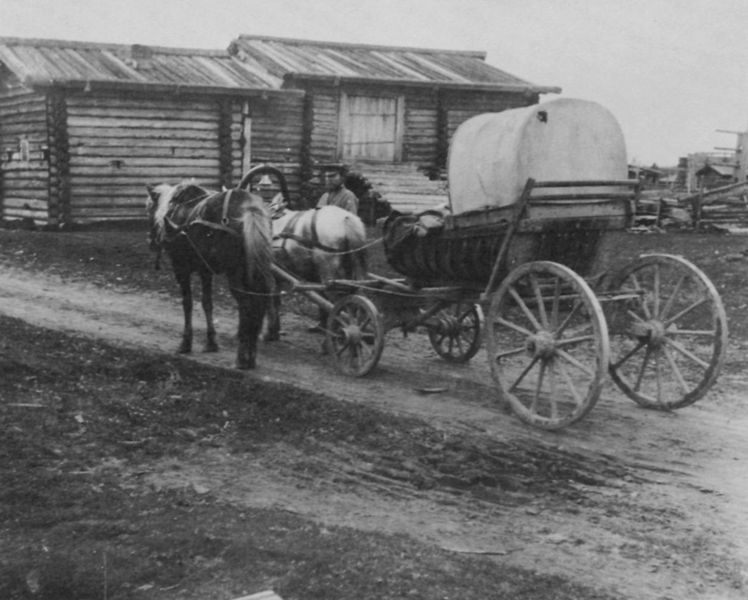
Titel: Bauernhäuser im hohen Norden: ein Dorf unweit des Onega-Sees
Künstler: Russischer Photograph
Standort: Helsinki
Institution: Suomen Kansallismuseo
Schlagwörter: weiß, fenster, grau, holz, schwarz, straße, gebäude, haus, weg, hütte, pfad, pferd, pferde, räder, feldweg, kutsche, speichen, wagen, häuschen, foto, fotografie, photographie, scheune, schwarz weiß, schlamm, photo, holzhütte, stall, wagenräder, planwagen, ankunft, gespann, holzhaus, holzbalken, pferdekutsche, pferdewagen, zweispänner, holzhäuser, plane, blockhütte, unbunt, blockhäuser, poys